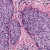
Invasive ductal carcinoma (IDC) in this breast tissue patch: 0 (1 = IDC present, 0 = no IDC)